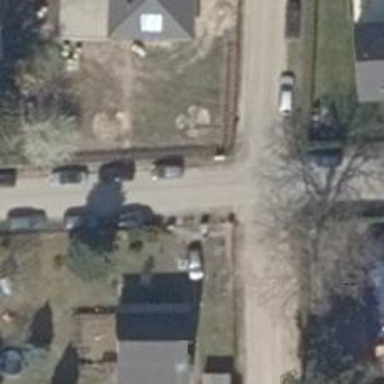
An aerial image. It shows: Driveway leading to service road.